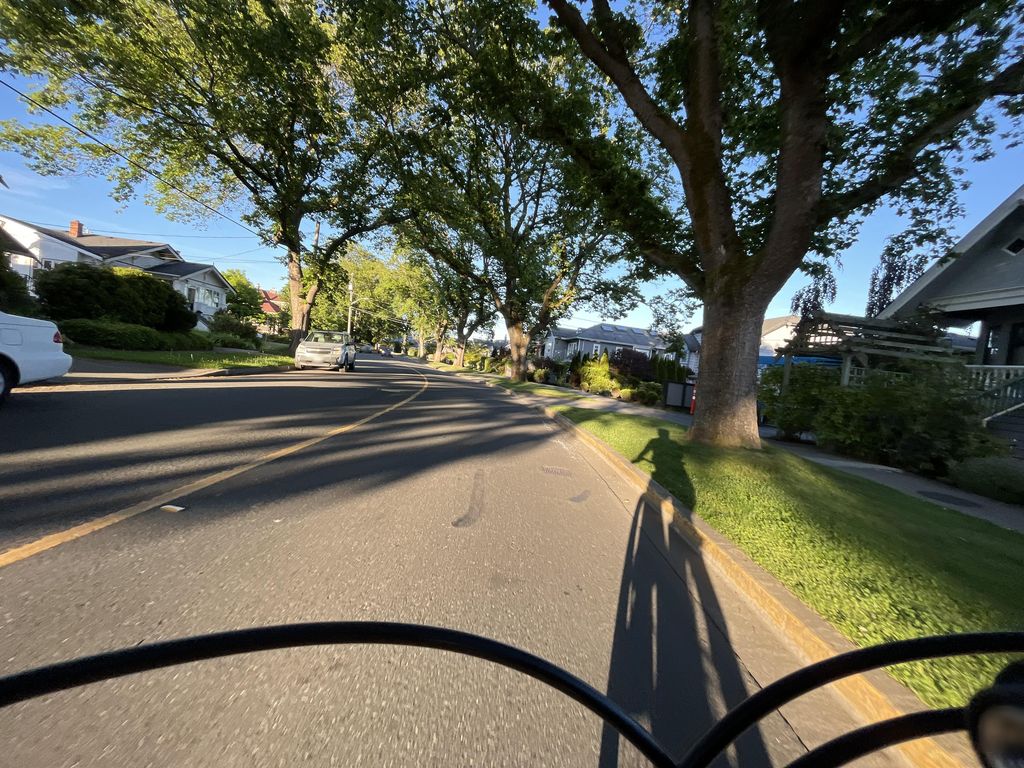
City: victoria